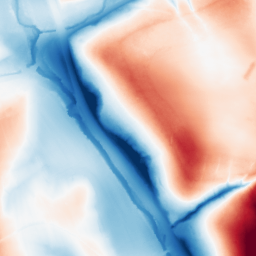
Category: classical
Decomposition family: gaussian_anisotropic
Decomposition parameters: sigma_x: 50
sigma_y: 10
Upsampling method: quintic
Upsampling parameters: scale: 2
Upsampling scale: 2